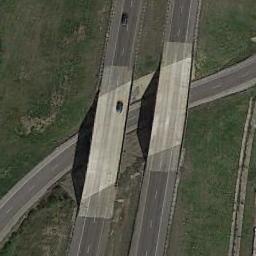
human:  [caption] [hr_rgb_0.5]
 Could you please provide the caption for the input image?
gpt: The grass is under the overpass .

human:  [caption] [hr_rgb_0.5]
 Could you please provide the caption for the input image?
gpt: An overpass is curved into the silhouette of a water drop .

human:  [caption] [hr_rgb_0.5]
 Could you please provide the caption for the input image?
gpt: The overpass is next to the grass with some cars .

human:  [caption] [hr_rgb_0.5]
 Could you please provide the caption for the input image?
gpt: The cross-line overpass is over the road on the lawn .

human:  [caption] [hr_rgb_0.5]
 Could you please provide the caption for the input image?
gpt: There are green meadows around the overpass .